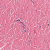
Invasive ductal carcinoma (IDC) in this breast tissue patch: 0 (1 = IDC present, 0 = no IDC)